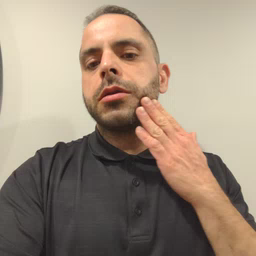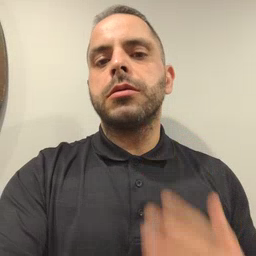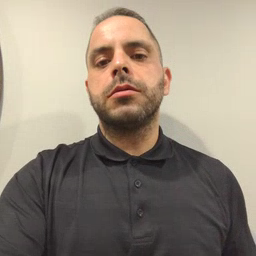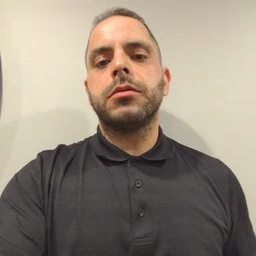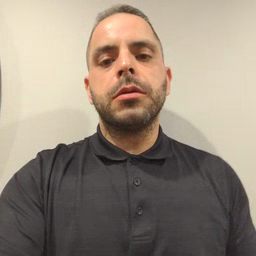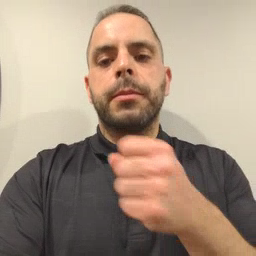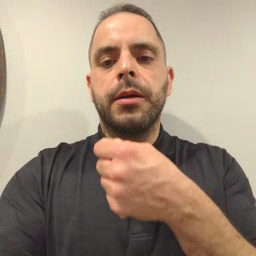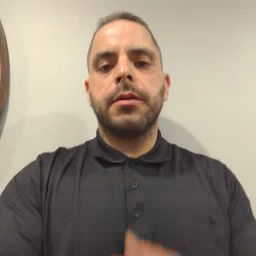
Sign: make